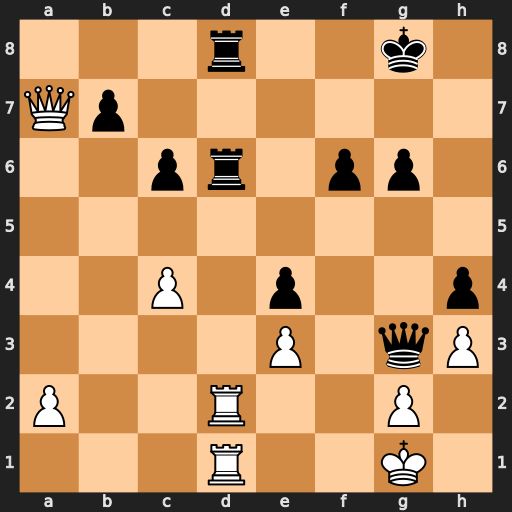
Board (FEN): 3r2k1/Qp6/2pr1pp1/8/2P1p2p/4P1qP/P2R2P1/3R2K1
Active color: w
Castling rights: -
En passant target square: -
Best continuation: Rxd6 Rxd6 Qb8+ Kf7 Qxd6